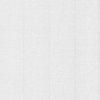
Label: dusty